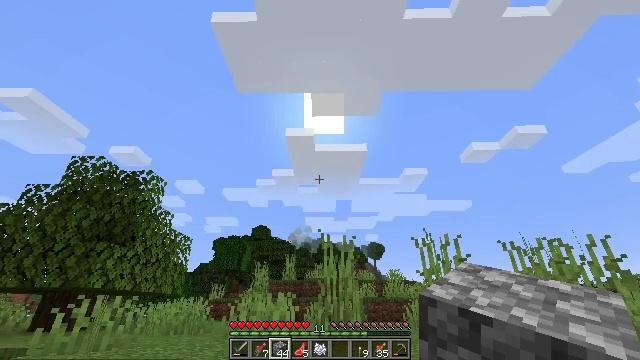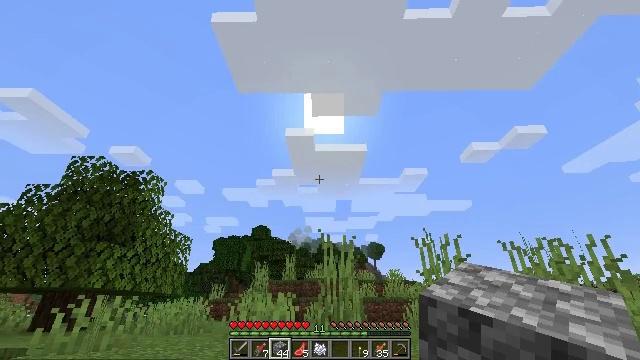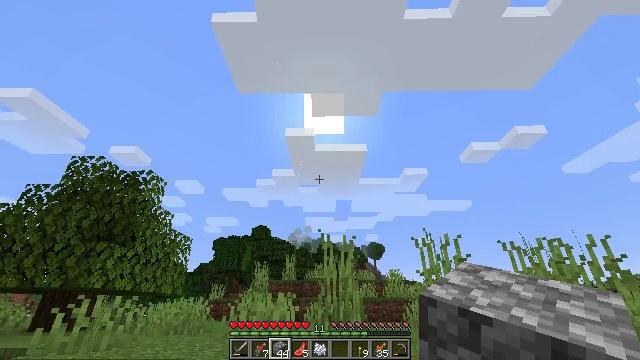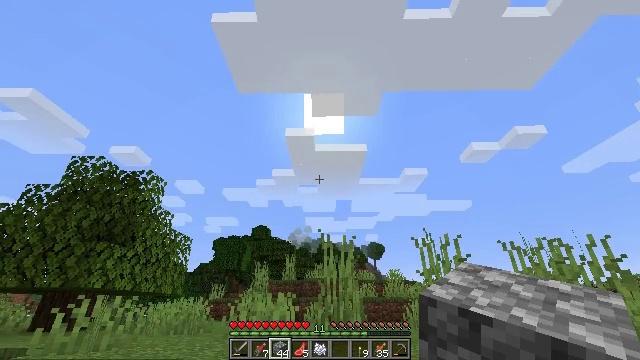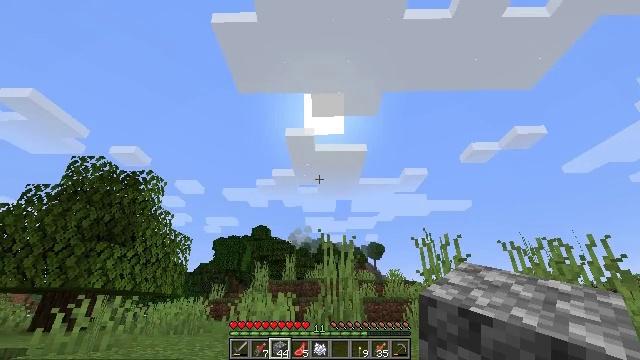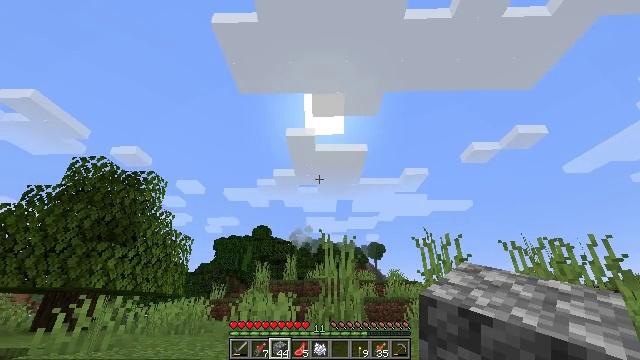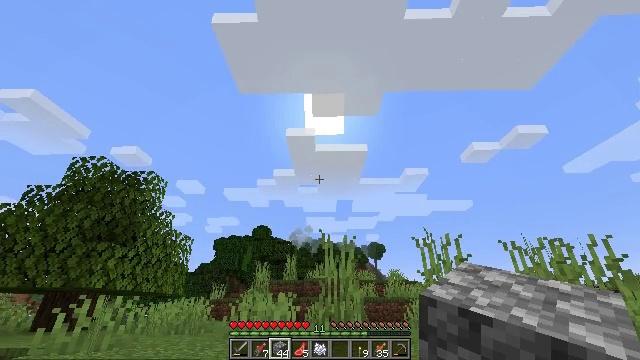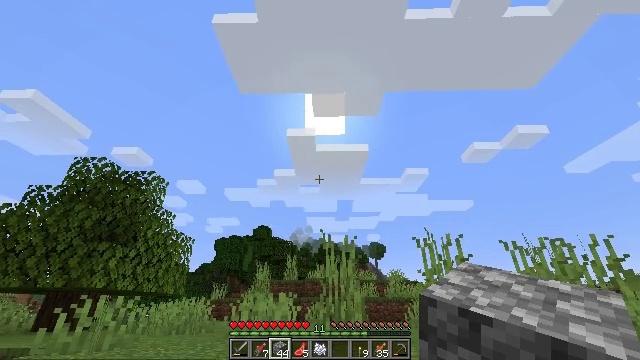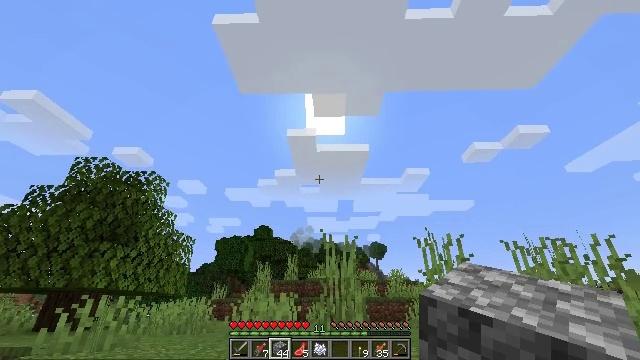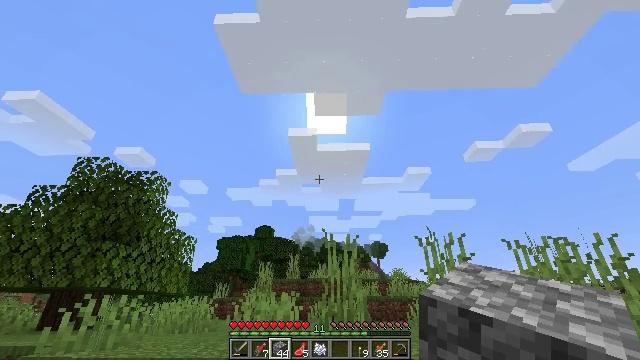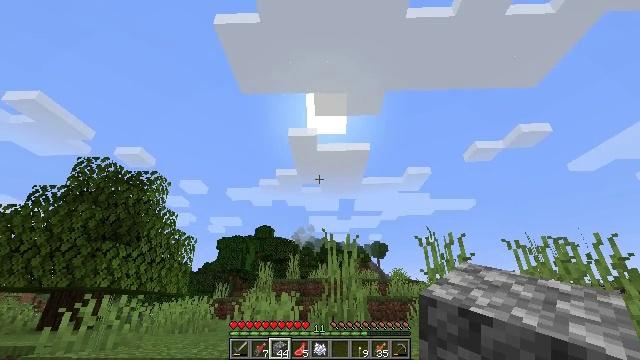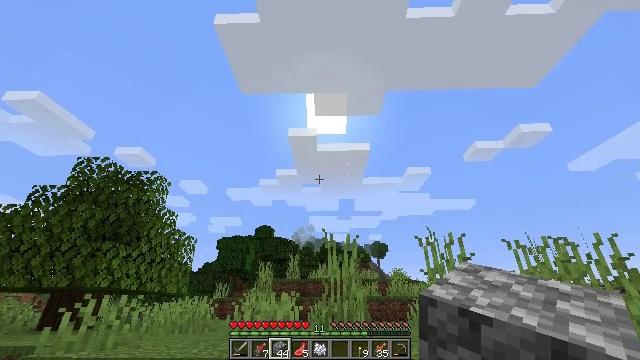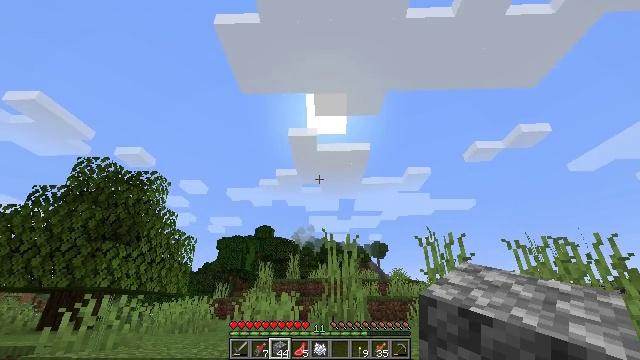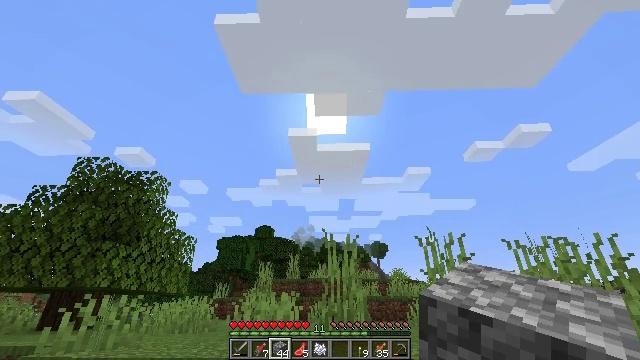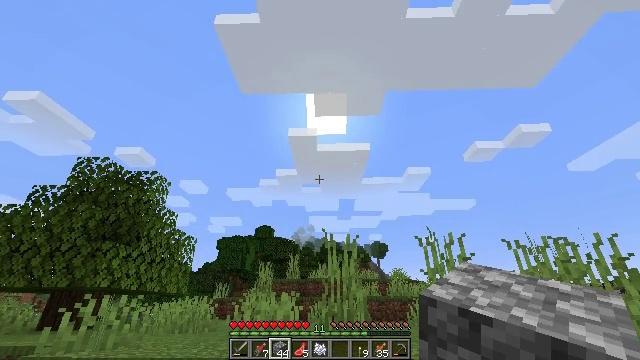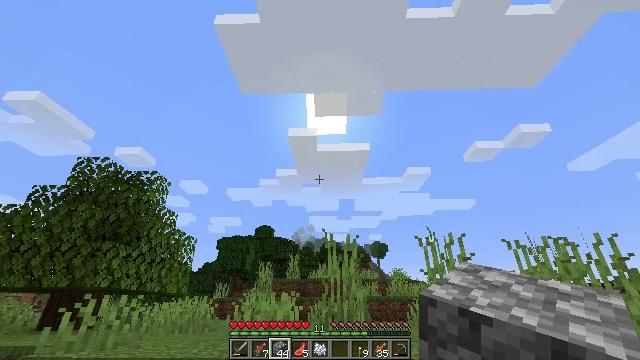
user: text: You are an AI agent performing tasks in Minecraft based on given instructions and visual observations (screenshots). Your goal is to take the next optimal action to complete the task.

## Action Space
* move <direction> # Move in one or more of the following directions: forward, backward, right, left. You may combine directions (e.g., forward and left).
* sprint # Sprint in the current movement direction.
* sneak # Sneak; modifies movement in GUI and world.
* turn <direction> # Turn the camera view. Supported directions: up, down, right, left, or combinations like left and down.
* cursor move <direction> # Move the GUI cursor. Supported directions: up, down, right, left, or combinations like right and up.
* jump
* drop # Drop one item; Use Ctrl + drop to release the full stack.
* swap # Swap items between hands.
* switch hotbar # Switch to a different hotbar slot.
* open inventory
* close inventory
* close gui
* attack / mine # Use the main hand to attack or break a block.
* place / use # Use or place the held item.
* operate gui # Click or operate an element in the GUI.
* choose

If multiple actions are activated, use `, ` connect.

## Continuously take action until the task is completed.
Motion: motion action
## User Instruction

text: Kill the salmon.
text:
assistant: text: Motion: no_op
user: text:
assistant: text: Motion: no_op
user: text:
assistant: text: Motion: no_op
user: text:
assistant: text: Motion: no_op
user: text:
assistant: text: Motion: no_op
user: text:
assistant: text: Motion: no_op
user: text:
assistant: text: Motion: no_op
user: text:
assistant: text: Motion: no_op
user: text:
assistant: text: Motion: no_op
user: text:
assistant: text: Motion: no_op
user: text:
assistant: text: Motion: no_op
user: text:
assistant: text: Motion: no_op
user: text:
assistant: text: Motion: no_op
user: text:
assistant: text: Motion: no_op
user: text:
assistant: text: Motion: no_op
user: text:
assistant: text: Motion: no_op
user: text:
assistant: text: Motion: no_op
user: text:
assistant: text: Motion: no_op
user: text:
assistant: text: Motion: no_op
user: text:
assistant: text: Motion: turn left and down
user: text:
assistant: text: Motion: turn left and down
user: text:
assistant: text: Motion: turn right and down
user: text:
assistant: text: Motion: turn right and down
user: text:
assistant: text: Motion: turn down
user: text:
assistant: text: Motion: no_op
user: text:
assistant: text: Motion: no_op
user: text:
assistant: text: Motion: no_op
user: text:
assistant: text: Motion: turn right
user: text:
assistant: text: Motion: turn right and up
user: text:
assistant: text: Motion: turn right and up